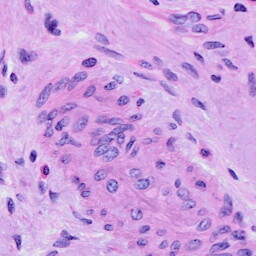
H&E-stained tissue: Cervix